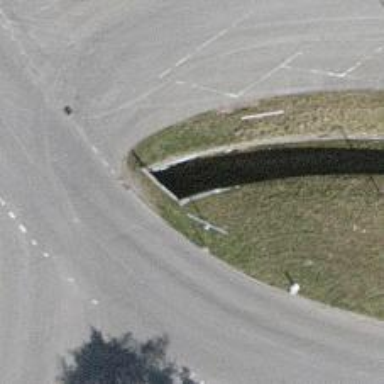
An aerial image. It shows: There is tunnel.